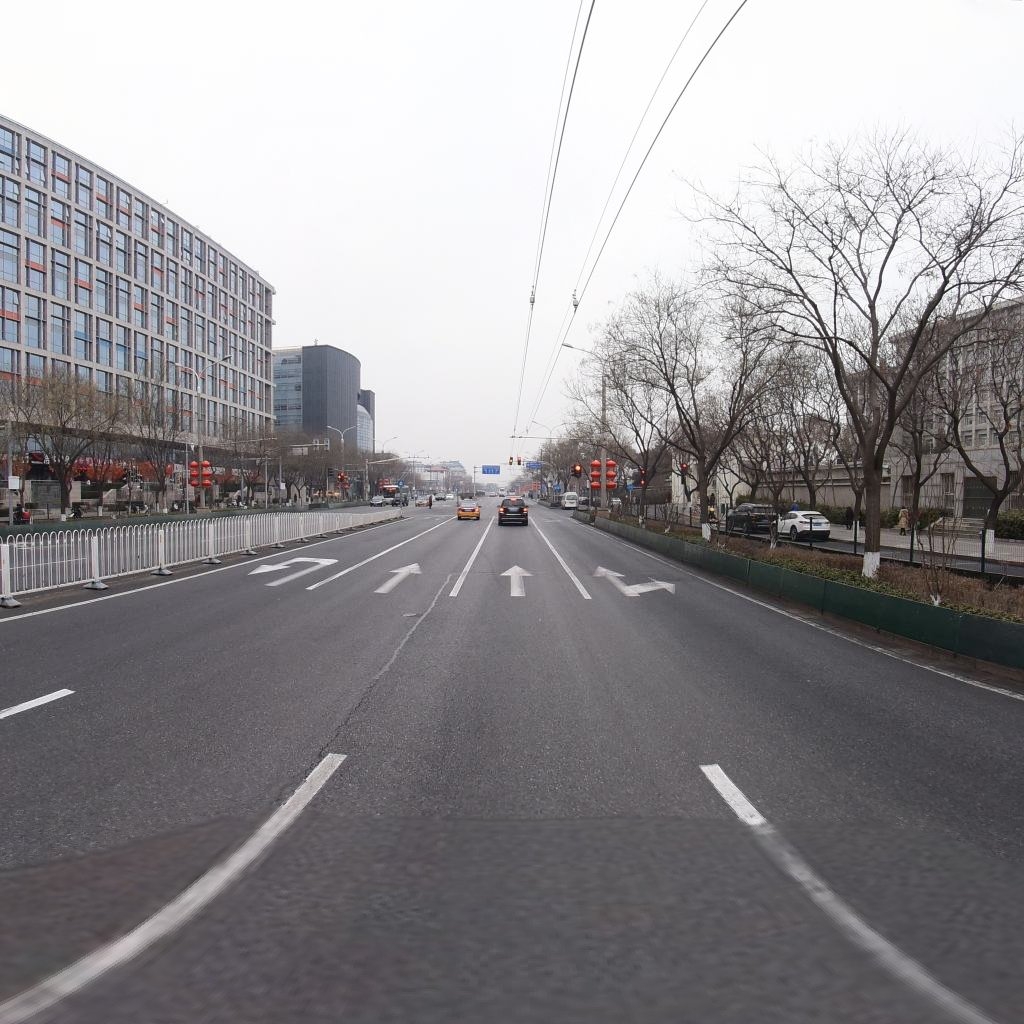
Region: Dongcheng
Road damage annotations: longitudinal crack, longitudinal patch